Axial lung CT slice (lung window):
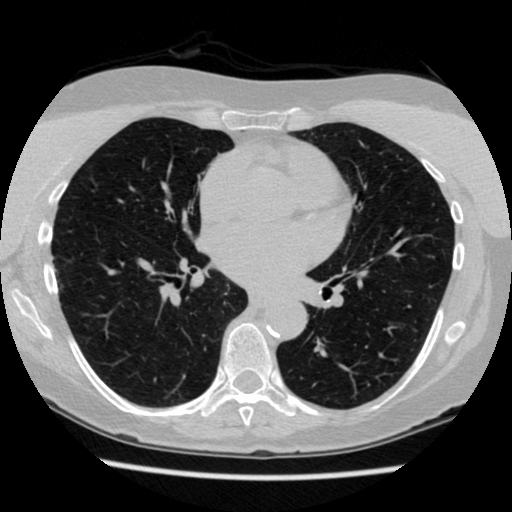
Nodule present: no